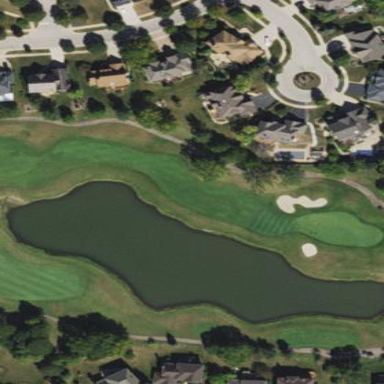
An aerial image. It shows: Scenic view of water hazard on golf course. The natural water feature adds beauty to the landscape.